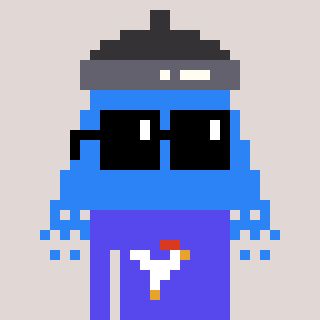
a pixel art character with square black sunglasses, a shower-shaped head and a computerblue-colored body on a warm background